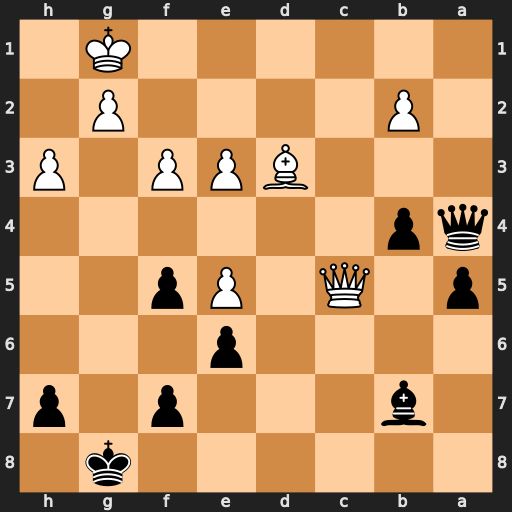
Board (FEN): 6k1/1b3p1p/4p3/p1Q1Pp2/qp6/3BPP1P/1P4P1/6K1
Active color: b
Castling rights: -
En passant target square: -
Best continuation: Qd1+ Bf1 Ba6